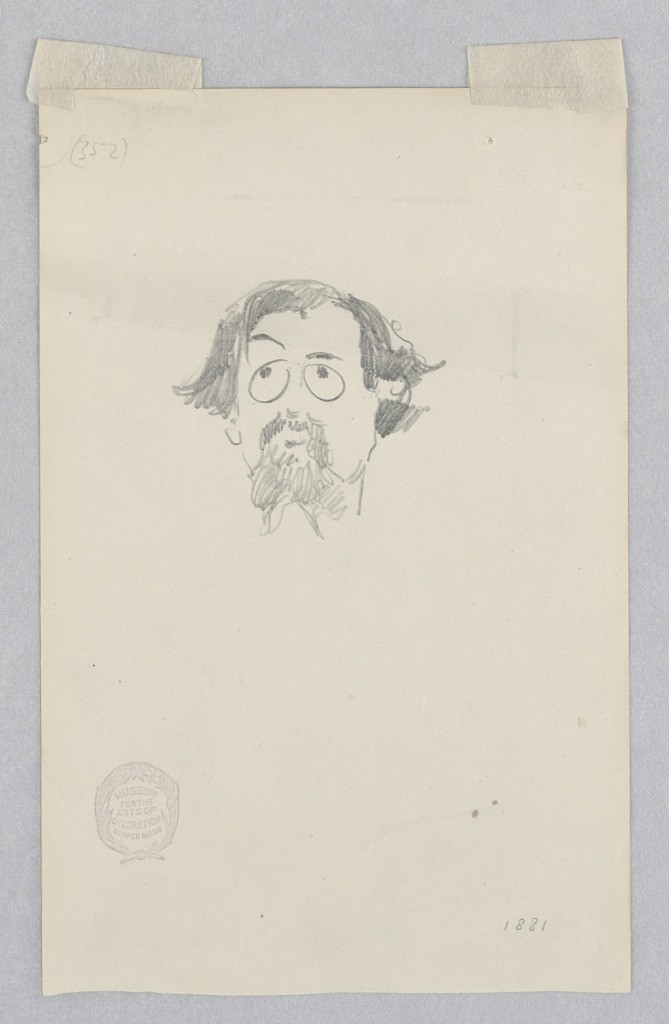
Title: Caricature of James McNeill Whistler
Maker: Robert Frederick Blum, American, 1857–1903
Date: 1881
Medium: Graphite on wove paper
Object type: Drawing
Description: Sketch of a male figure's face wearing eye glasses.